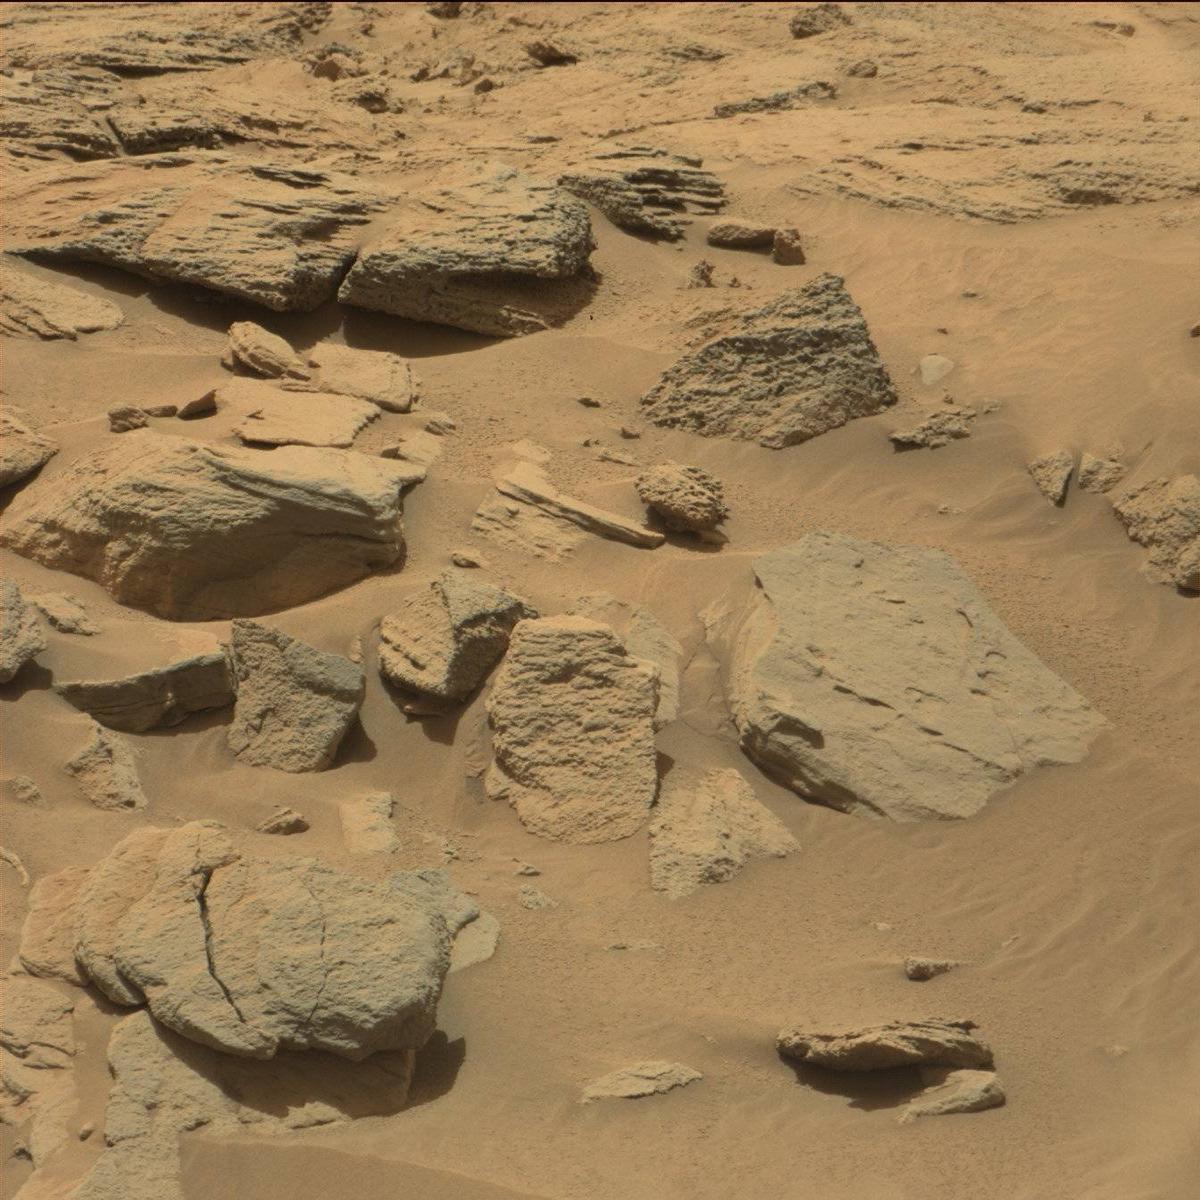
Terrain classes present: Bedrock, Sand / Soil